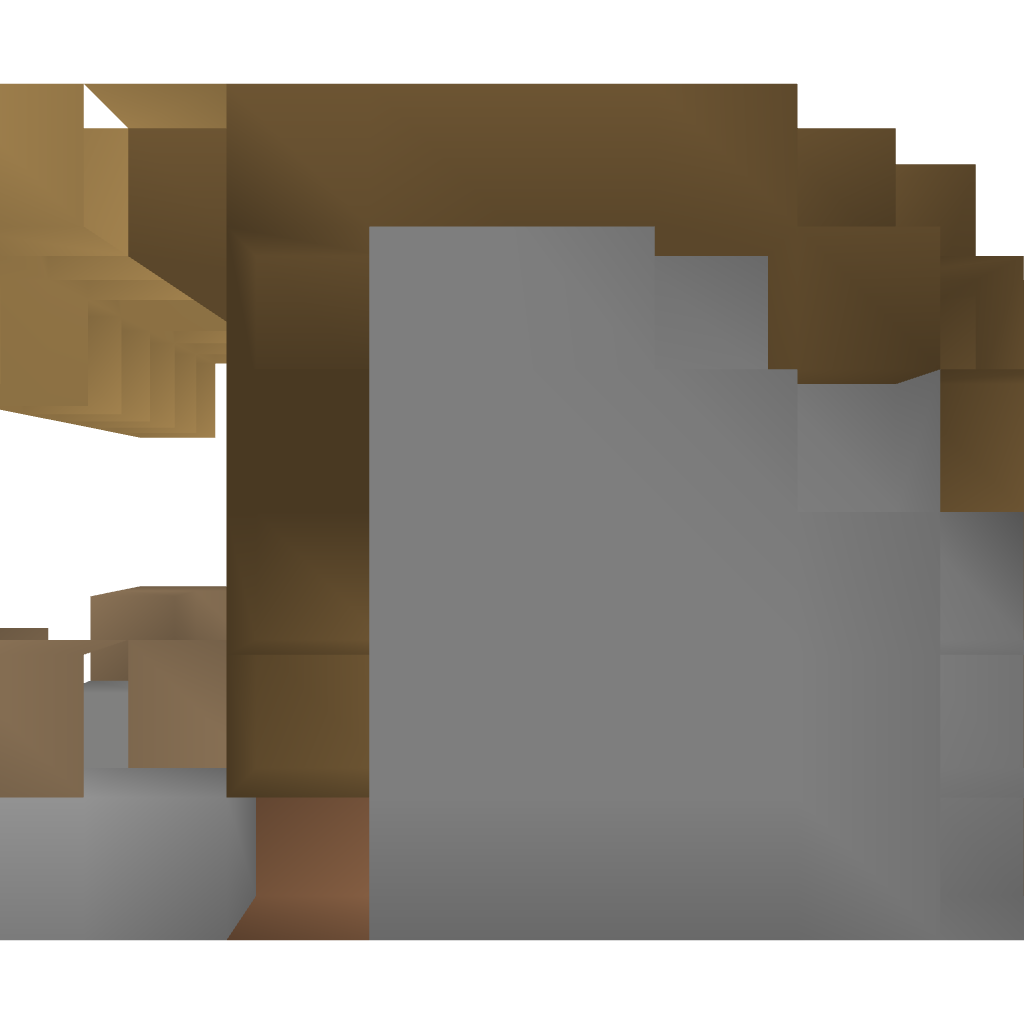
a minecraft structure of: Farm - Cocoa